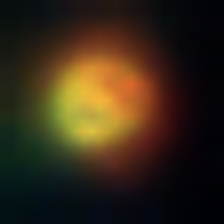
Taxon: NanoPlankton
Group: Other